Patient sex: M
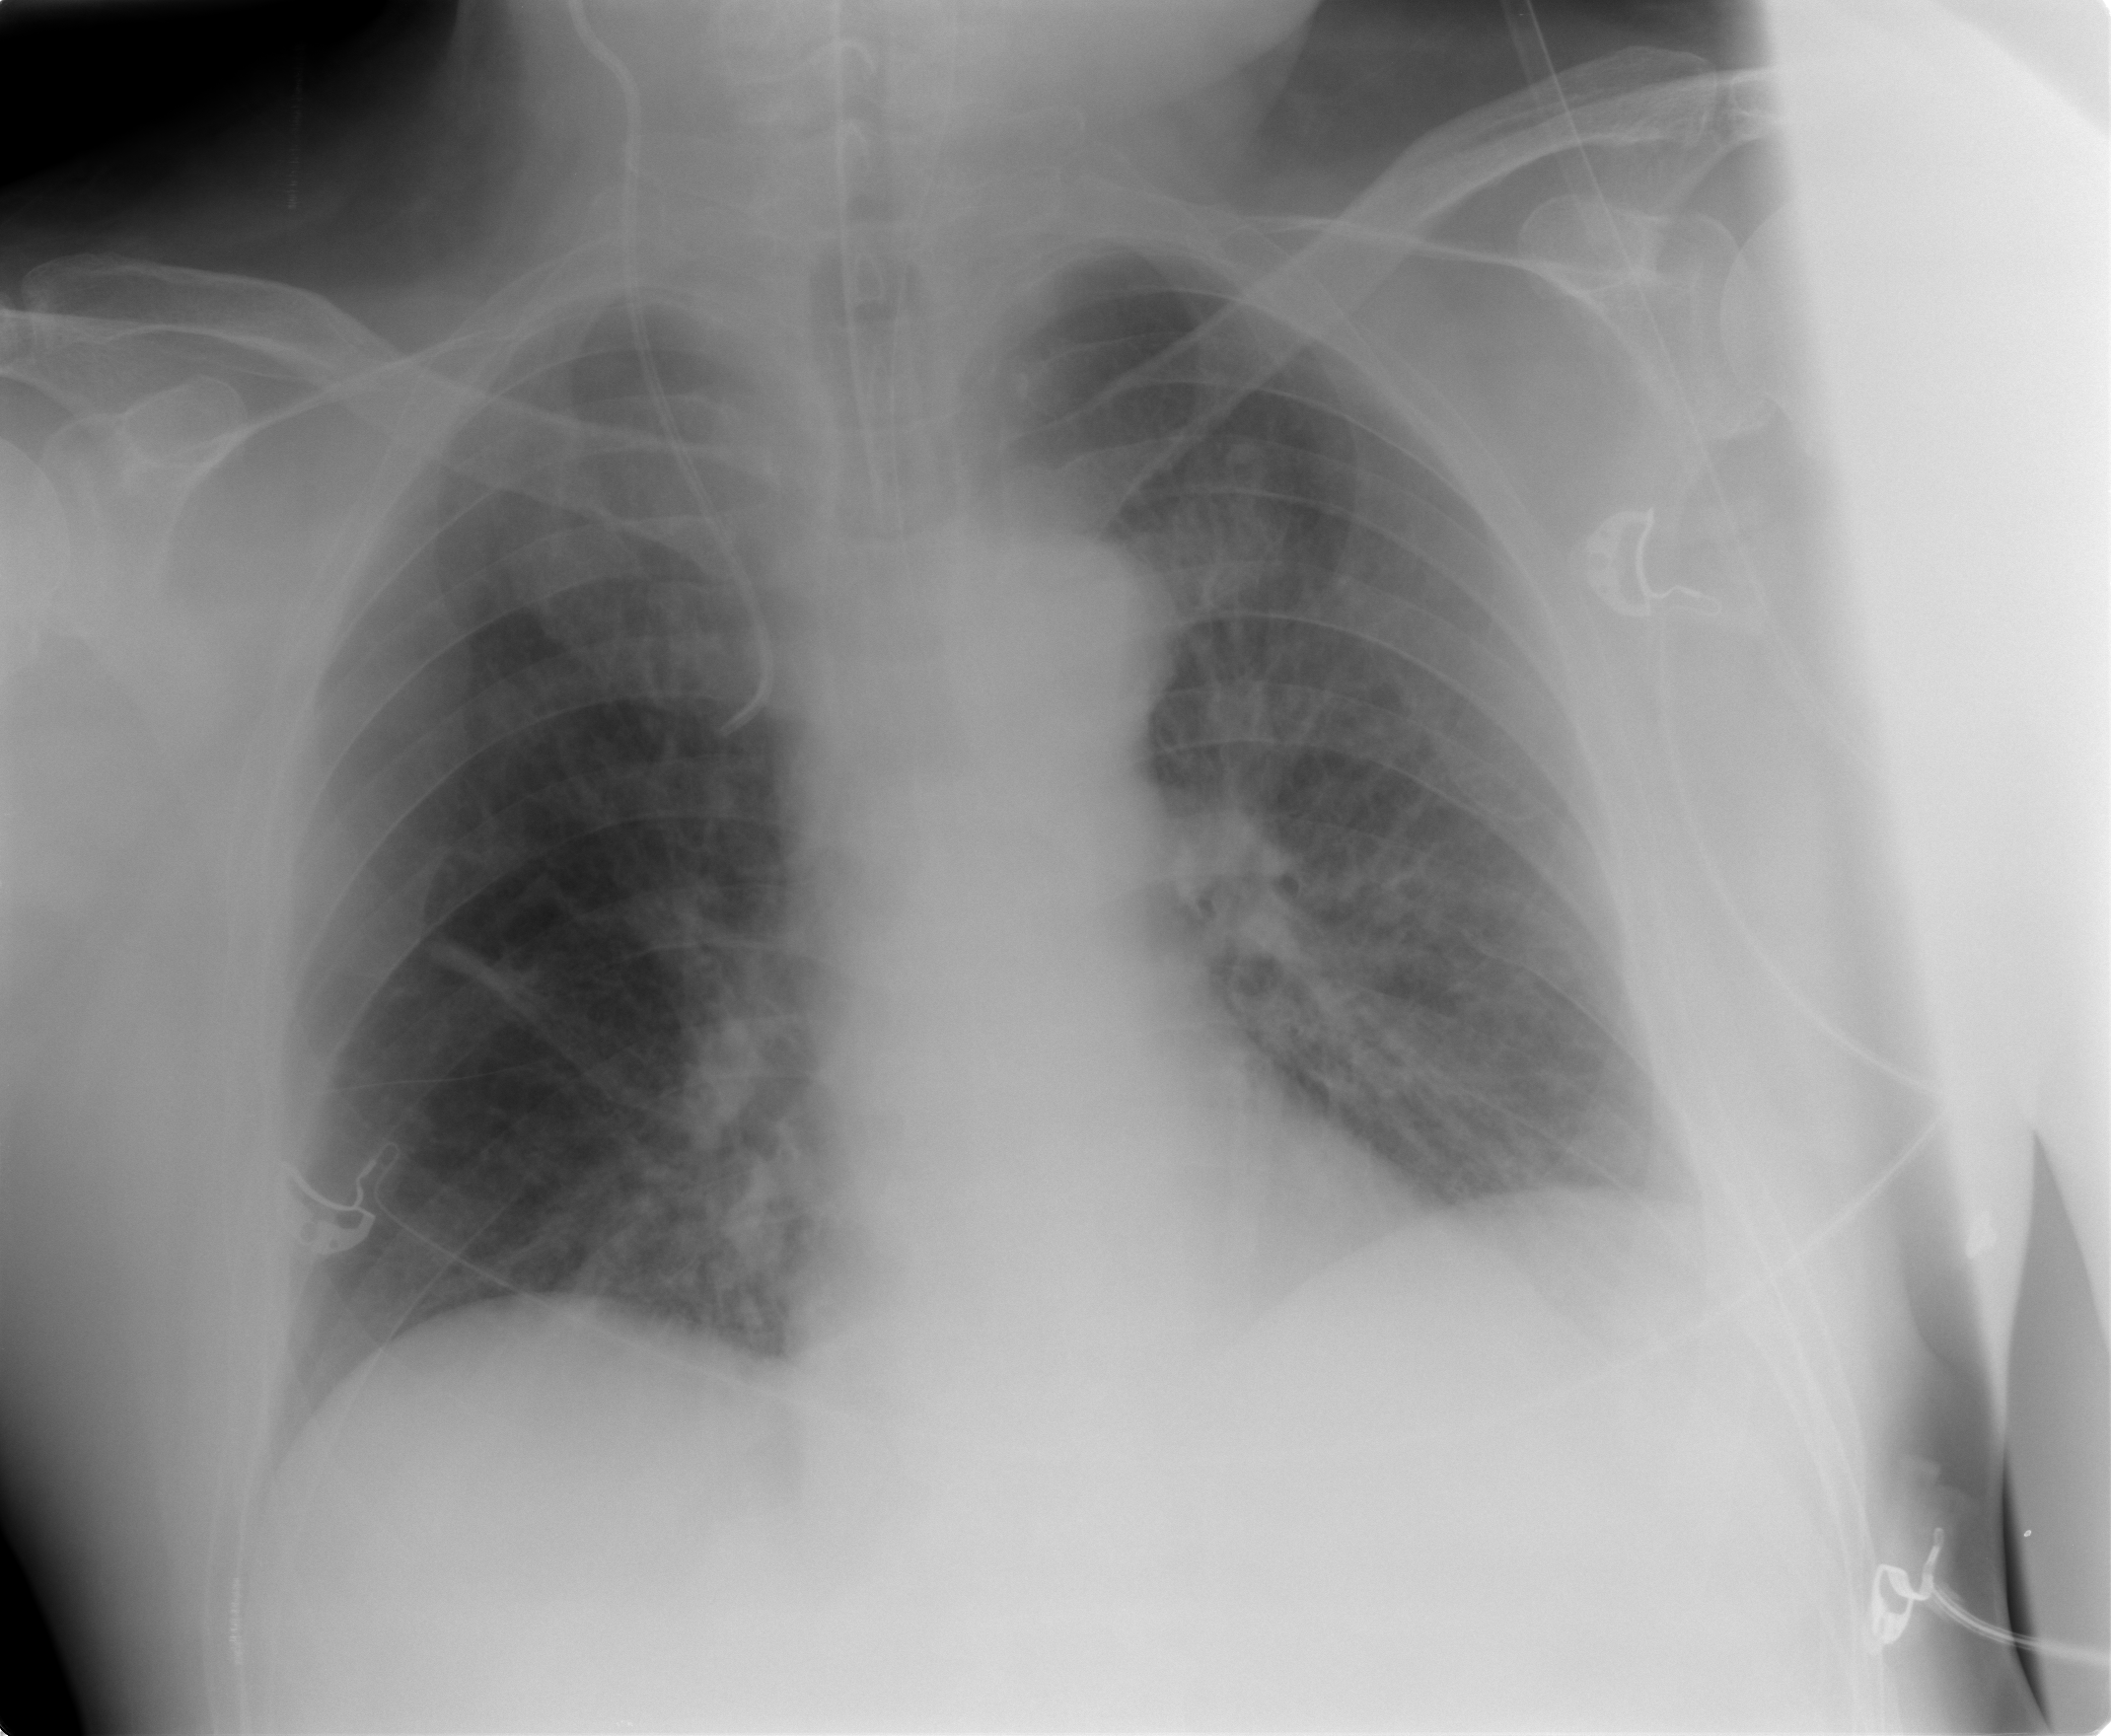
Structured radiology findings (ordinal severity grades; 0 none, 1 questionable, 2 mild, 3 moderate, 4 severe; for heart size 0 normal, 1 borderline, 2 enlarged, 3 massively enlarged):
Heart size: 0
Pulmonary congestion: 2
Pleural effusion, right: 0
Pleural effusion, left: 1
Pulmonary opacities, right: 1
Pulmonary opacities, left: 1
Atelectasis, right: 0
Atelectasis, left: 0